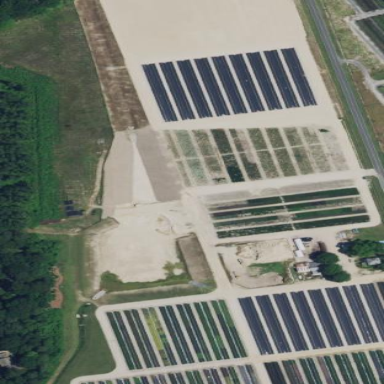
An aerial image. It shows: Greenhouse used for horticulture.